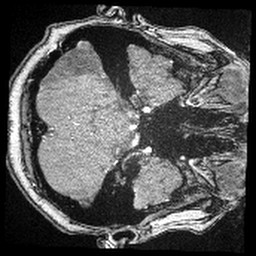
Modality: angio
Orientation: axial
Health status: ill
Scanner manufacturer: siemens
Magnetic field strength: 3 T
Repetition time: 0.022 s
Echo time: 0.00401 s